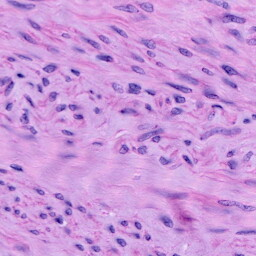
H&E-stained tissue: Cervix